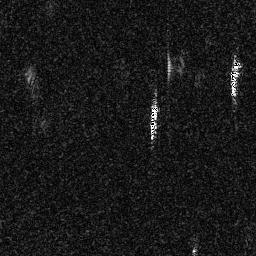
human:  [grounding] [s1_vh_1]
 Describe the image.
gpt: In the satellite image, there is  <ref>1 small ship </ref> <box>[[58, 40, 61, 54, 0]]</box> located at center,  <ref>1 small ship </ref> <box>[[89, 23, 93, 37, 0]]</box> located at right.